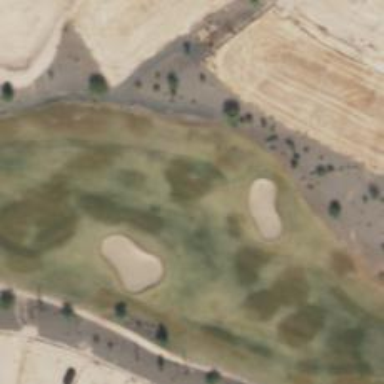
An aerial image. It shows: Golf hole.